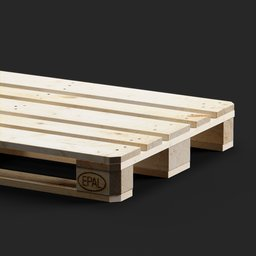
Label: tools